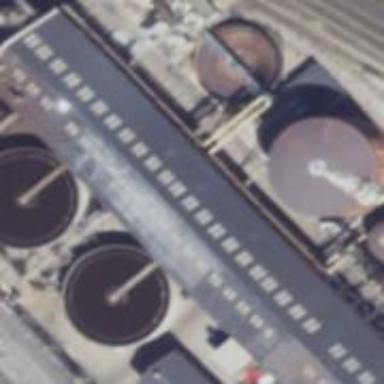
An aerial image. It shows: View of wastewater plant.